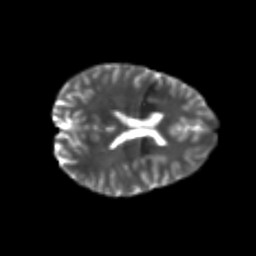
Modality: T2w
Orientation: axial
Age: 25
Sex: female
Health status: healthy
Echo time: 0.074 s